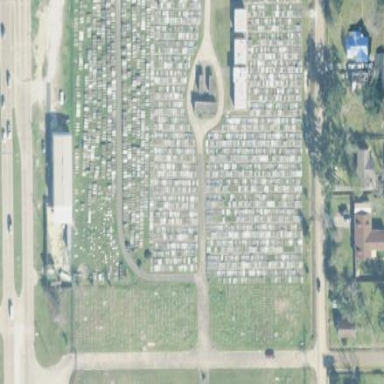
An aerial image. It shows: Graveyard.